Aerial crown-view tile of a tropical tree (Barro Colorado Island, Panama), acquired 20250818:
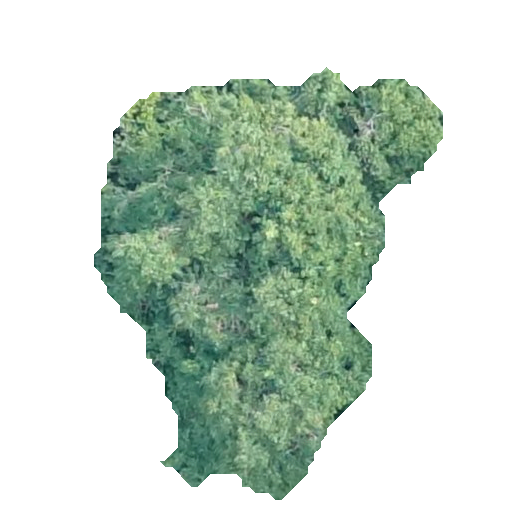
Species: Protium stevensonii
GBIF accepted scientific name: Tetragastris panamensis
Crown area: 137.881 m²